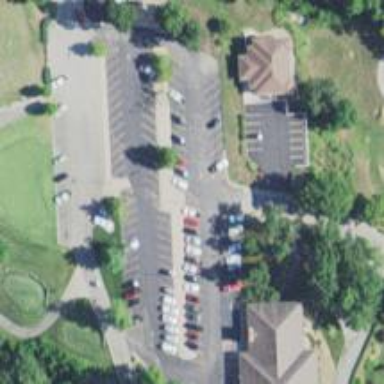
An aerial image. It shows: Designated golf cart path that is service road.